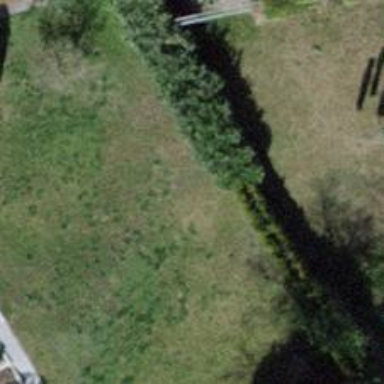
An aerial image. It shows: Hedge barrier.